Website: home-depot
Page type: billing-address
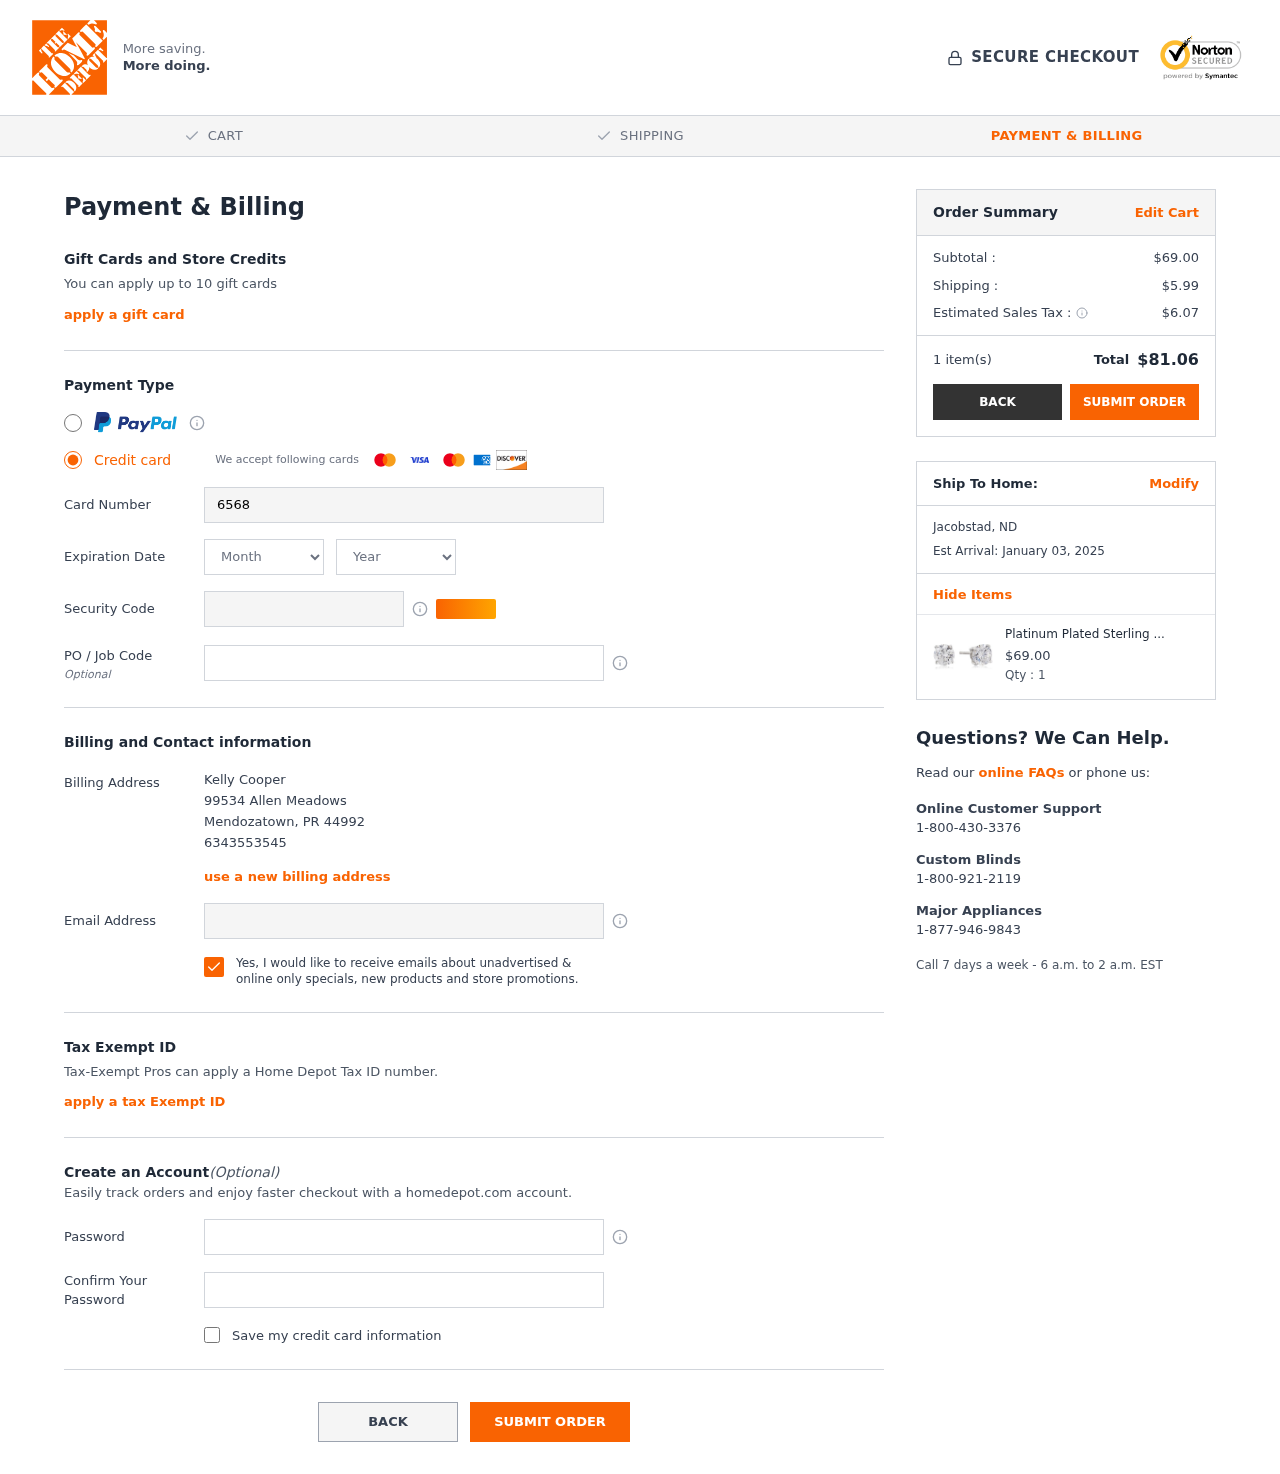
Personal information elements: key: PII_CARD_CVV
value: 944
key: PII_CARD_EXPIRY_MONTH
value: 12
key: PII_CARD_EXPIRY_YEAR
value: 26
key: PII_CARD_NUMBER
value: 6568 0942 5581 3259
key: PII_CITY
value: Mendozatown
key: PII_CITY2
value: Jacobstad
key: PII_EMAIL
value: kcooper@hotmail.com
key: PII_FULLNAME
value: Kelly Cooper
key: PII_JOB_CODE
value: WO-128326
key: PII_PHONE
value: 6343553545
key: PII_POSTCODE
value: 44992
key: PII_STATE_ABBR
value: PR
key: PII_STATE_ABBR2
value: ND
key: PII_STREET
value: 99534 Allen Meadows
Product elements: key: PRODUCT1_NAME
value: Platinum Plated Sterling Silver Stud Earrings set with Round Cut Swarovski Zirconia (2 cttw)
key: PRODUCT1_PRICE
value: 69
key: PRODUCT1_QUANTITY
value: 1
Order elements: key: ORDER_SUBTOTAL
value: $69.00
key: ORDER_SHIPPING_COST
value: $5.99
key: ORDER_TAX
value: $6.07
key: ORDER_NUM_ITEMS
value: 1 item(s)
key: ORDER_TOTAL
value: $81.06
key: ORDER_DELIVERY_DATE
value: Est Arrival: January 03, 2025